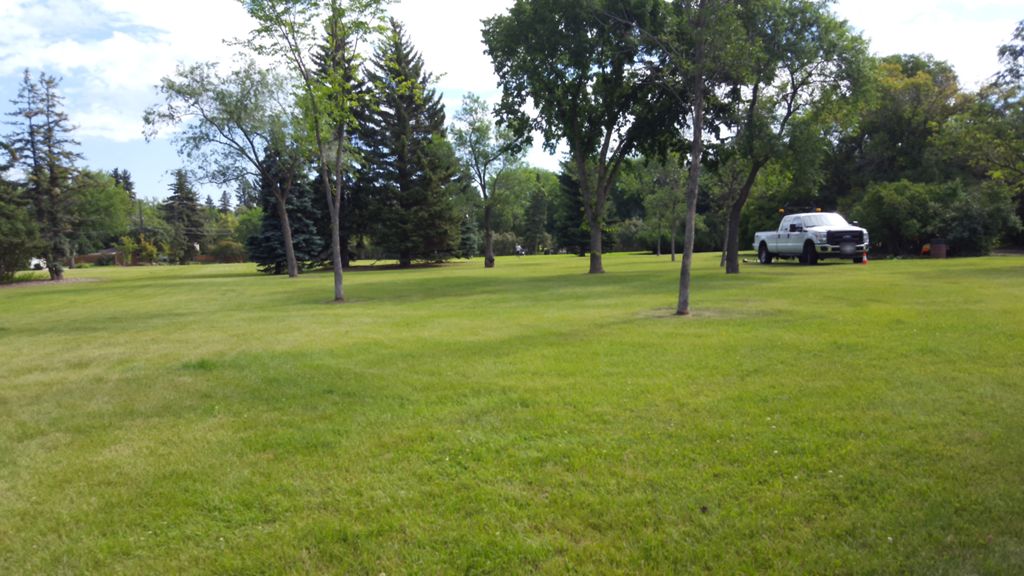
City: edmonton